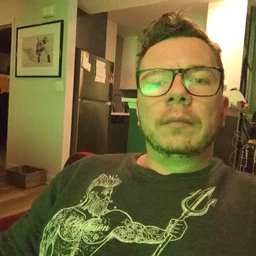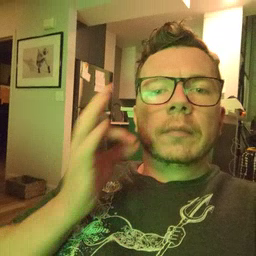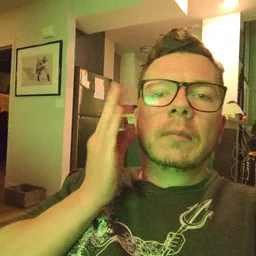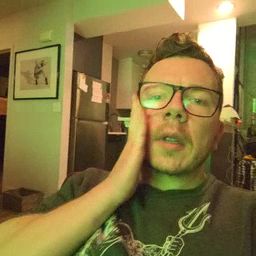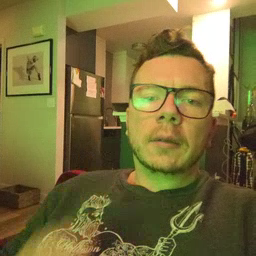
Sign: bee